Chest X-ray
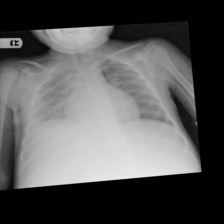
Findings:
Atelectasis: negative
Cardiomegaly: negative
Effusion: negative
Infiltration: negative
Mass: negative
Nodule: negative
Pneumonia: negative
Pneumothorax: negative
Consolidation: negative
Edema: negative
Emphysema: negative
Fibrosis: negative
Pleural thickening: negative
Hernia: negative